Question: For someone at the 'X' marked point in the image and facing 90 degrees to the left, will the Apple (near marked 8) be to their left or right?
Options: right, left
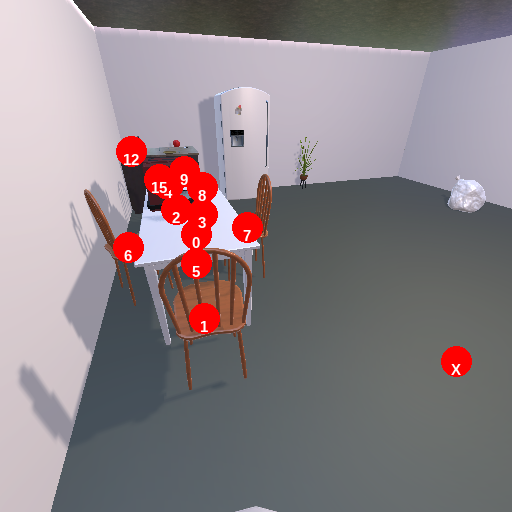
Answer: right